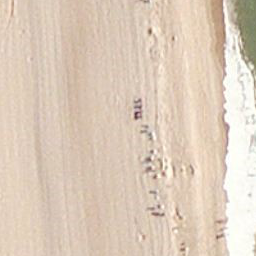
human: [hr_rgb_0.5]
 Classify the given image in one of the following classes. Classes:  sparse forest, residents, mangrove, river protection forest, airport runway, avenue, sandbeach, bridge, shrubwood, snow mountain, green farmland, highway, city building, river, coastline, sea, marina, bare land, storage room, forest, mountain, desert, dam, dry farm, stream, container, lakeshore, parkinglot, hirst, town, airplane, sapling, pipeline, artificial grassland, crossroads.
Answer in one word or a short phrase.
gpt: sandbeach